Aerial crown-view tile of a tropical tree (Barro Colorado Island, Panama), acquired 20250217:
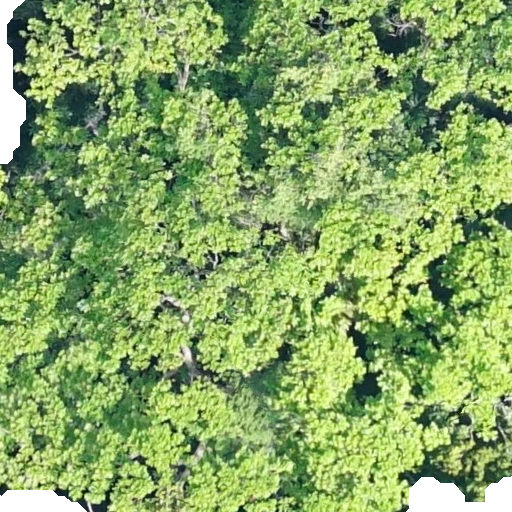
Species: Anacardium excelsum
GBIF accepted scientific name: Anacardium excelsum
Crown area: 522.808 m²